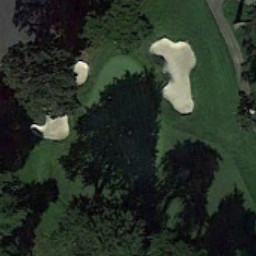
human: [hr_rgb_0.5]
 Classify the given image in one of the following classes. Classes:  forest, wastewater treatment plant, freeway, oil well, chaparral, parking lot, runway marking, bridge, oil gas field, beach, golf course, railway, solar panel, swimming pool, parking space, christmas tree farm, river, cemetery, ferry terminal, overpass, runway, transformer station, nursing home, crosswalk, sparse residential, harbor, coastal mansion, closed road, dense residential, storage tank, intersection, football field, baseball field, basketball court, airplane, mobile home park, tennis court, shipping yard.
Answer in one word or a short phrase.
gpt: golf course